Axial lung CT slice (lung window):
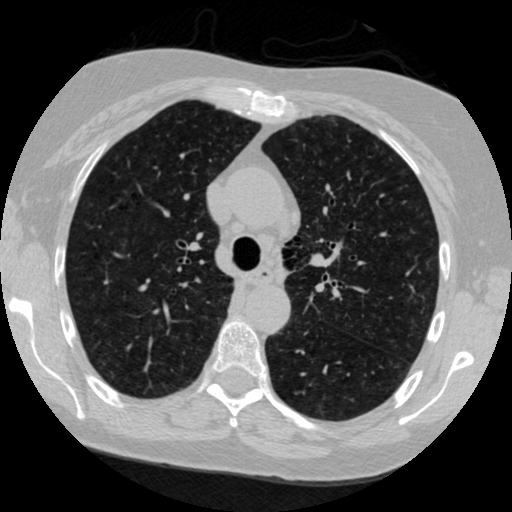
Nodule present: no